Field crop: maize
Growth stage: 2
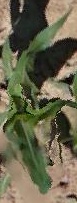
Species: maize